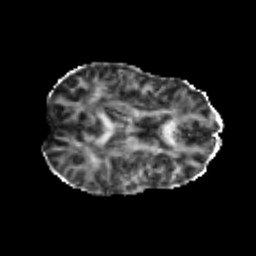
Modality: FA
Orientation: axial
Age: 24
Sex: female
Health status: healthy
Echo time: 0.074 s